Chest X-ray. View position: PA
Patient age: 55
Patient sex: M
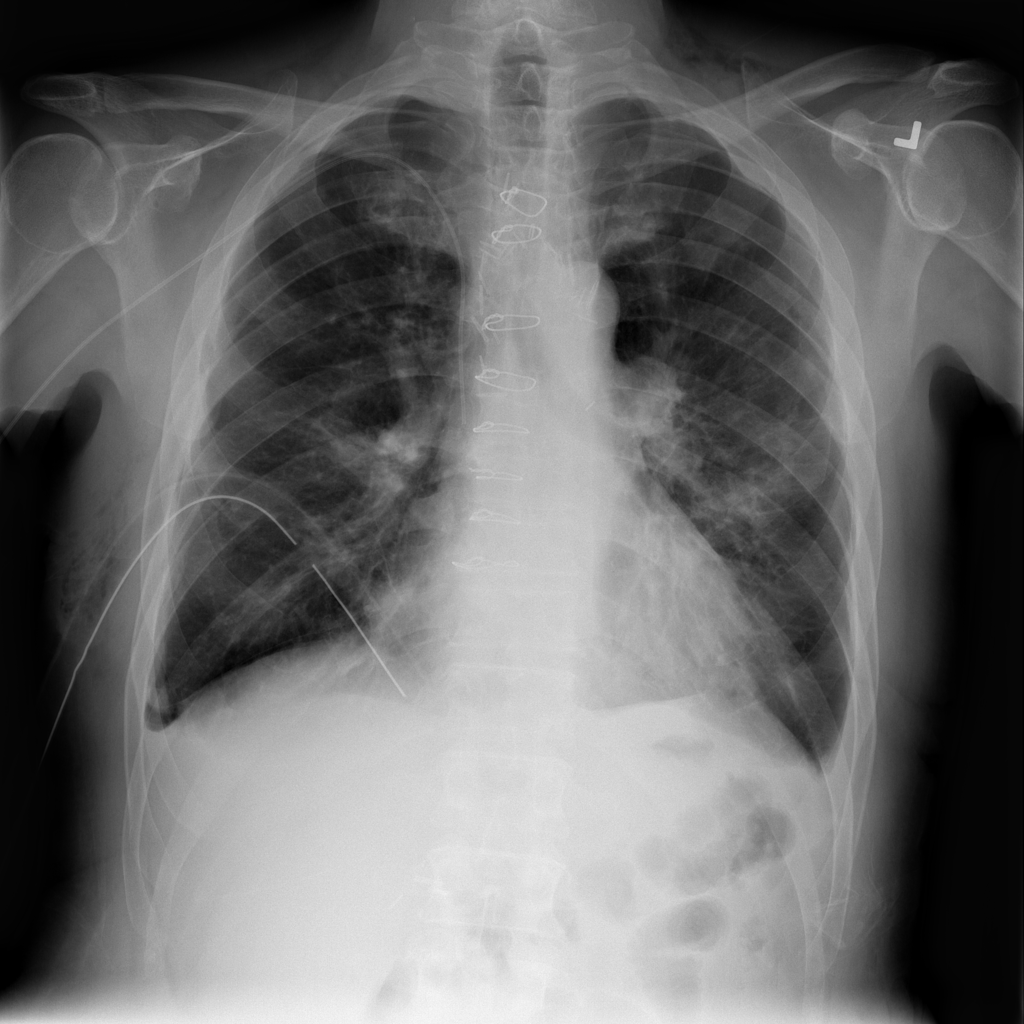
Finding: Pneumothorax